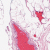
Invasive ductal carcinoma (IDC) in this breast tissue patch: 0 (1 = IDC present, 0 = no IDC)